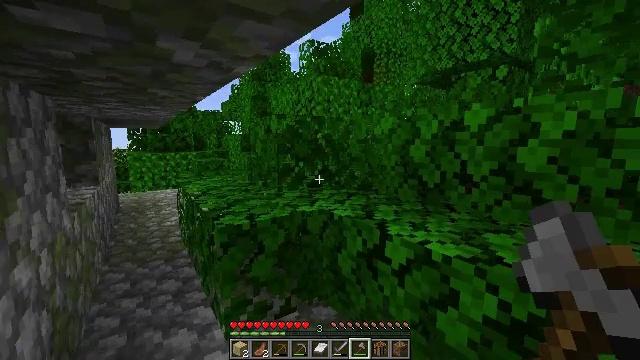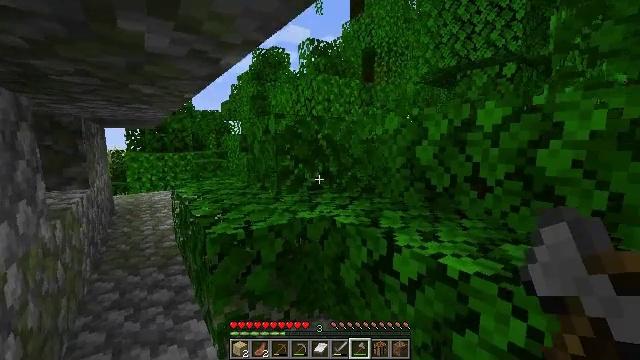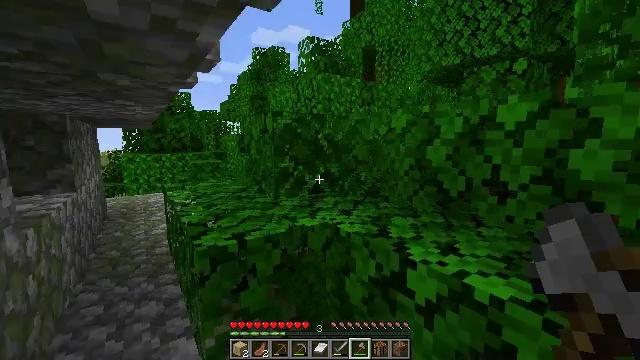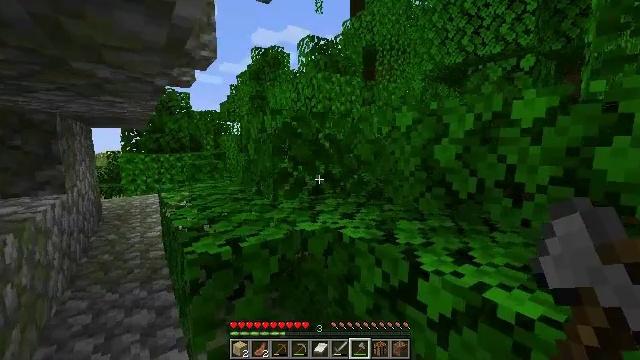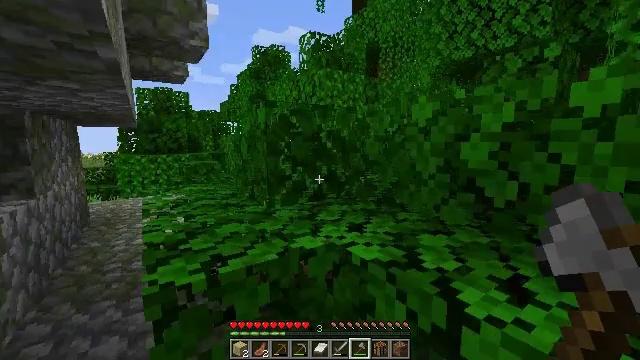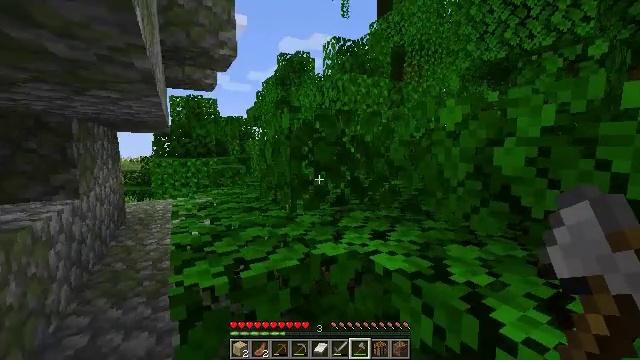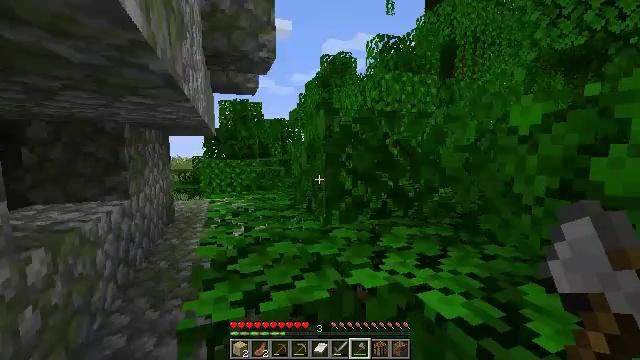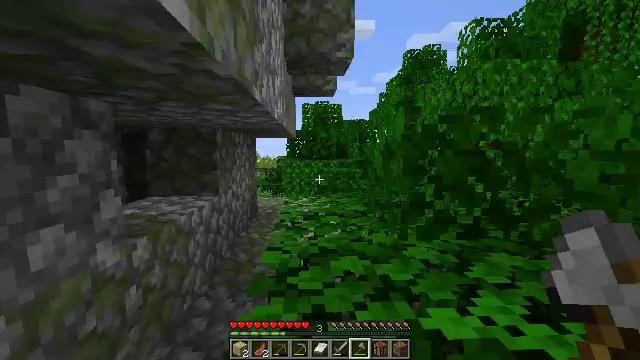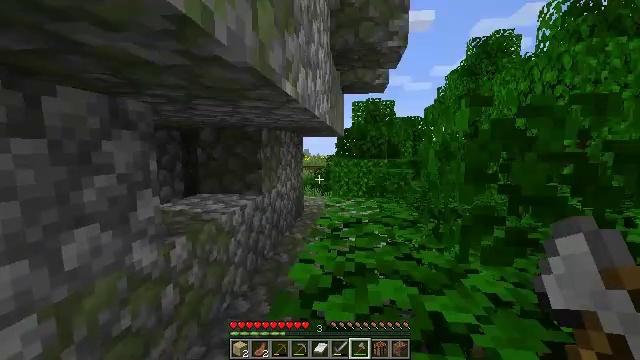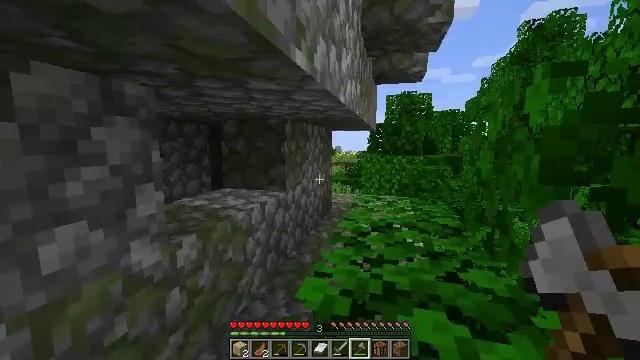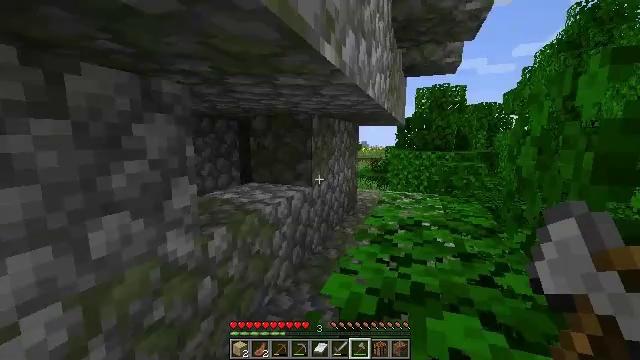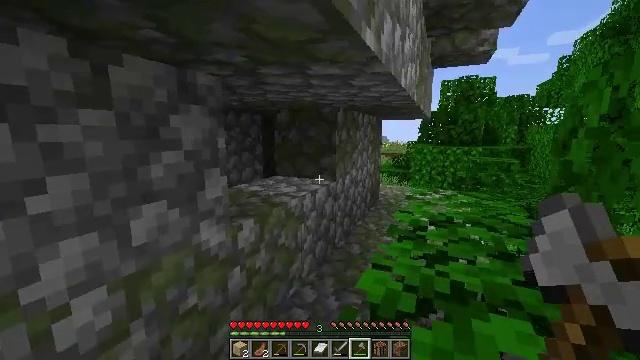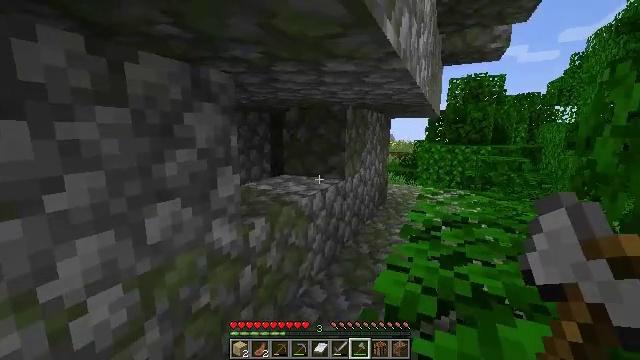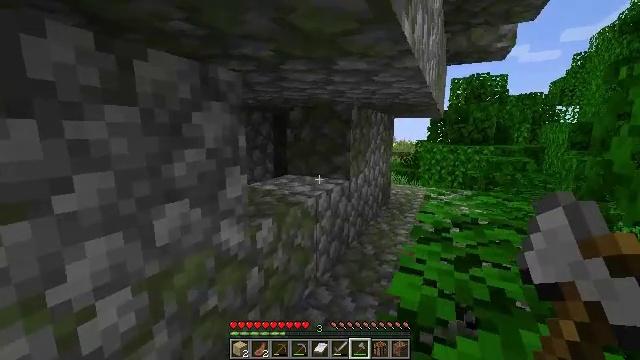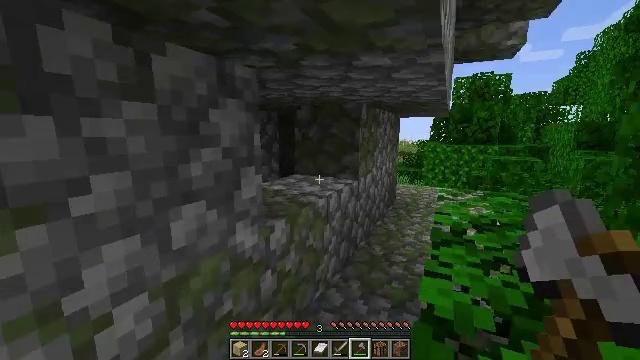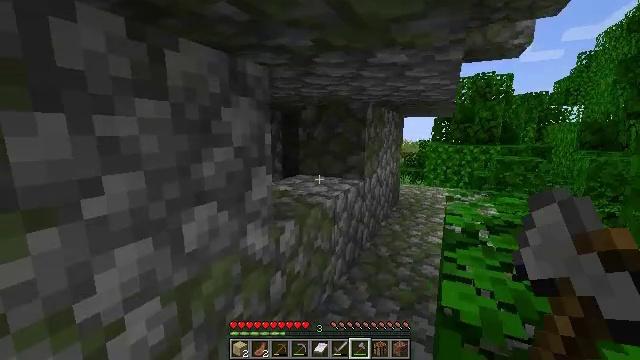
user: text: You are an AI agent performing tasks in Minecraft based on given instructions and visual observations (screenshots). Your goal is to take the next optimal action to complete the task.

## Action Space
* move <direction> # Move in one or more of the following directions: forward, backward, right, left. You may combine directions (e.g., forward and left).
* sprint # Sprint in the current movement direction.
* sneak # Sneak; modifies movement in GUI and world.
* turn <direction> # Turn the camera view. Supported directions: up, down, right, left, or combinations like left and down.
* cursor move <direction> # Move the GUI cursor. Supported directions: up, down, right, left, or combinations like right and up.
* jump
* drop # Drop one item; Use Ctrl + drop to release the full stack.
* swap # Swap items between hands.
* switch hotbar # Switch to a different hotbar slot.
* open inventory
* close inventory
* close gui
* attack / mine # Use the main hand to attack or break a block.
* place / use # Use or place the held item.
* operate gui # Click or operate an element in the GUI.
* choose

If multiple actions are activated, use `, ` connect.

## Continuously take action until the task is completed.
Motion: motion action
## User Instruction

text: Harvest mossy cobblestone for building.
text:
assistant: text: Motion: move forward
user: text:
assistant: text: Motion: move forward
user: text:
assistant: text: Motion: move forward
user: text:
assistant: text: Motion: move forward
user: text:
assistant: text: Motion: move forward, turn left and up
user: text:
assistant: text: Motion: move forward, turn left
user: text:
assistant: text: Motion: move forward, turn left
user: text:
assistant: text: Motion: move forward, turn left
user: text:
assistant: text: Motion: move forward, turn left and down
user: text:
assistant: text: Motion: move forward, turn left and down
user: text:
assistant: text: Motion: move forward, turn left and down
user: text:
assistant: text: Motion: move forward, turn left
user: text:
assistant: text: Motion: move forward
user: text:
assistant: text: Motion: move forward
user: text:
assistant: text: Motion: move forward
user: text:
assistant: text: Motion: move forward
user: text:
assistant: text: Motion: move forward
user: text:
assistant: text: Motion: move forward
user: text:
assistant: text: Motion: move forward, turn right
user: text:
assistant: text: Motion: move forward, turn right
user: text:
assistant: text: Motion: move forward, turn right
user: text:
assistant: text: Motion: move forward, turn right
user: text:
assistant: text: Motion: move forward
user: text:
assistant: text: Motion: move forward
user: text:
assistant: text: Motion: move forward, turn left
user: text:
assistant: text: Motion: move forward, turn left
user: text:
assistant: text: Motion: move forward, turn left
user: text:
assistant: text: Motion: move forward, turn left
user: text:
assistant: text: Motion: move forward, turn left
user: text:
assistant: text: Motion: move forward, turn left